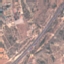
Label: Highway